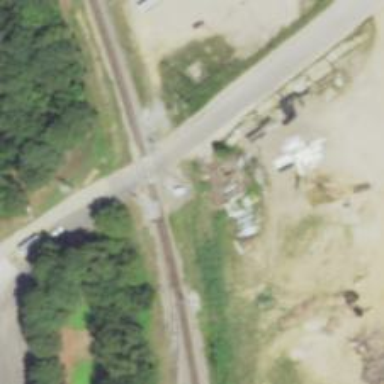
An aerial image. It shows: Level crossing along the railway.